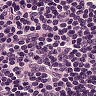
Metastatic tissue present: no